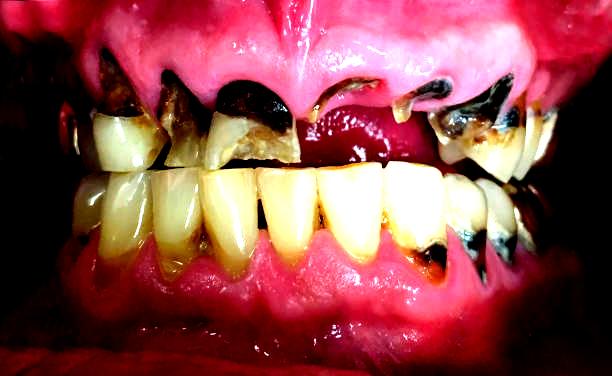
Condition: Gingivitis